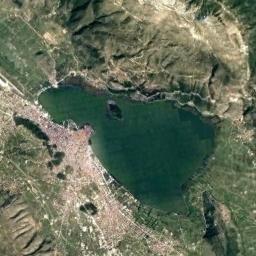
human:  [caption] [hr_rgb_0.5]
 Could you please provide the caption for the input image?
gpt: The lake blends with the green space .

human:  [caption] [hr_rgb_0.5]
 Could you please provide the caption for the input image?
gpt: Many trees are around the lake .

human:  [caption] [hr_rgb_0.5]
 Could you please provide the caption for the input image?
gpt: An irregularly shaped blue lake surrounded by mountains with green vegetation .

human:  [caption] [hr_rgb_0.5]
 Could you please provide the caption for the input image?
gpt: The lake lies in a mountainous area covered with vegetation and the water is deep green .

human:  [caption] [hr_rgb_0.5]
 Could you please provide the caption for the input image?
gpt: There are green meadows and bare land around the lake .